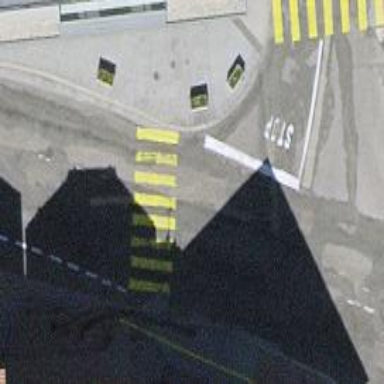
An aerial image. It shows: Uncontrolled zebra crossing on the road.